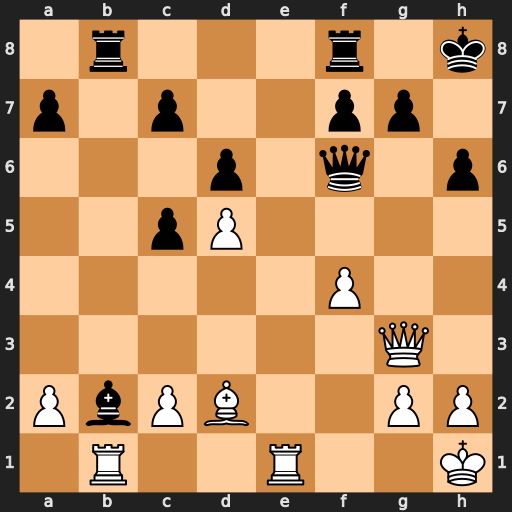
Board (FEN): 1r3r1k/p1p2pp1/3p1q1p/2pP4/5P2/6Q1/PbPB2PP/1R2R2K
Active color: w
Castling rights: -
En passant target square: -
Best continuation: Rxb2 Qxb2 Bc3 Qxc3 Qxc3